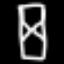
Label: hourglass